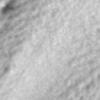
Label: no_change